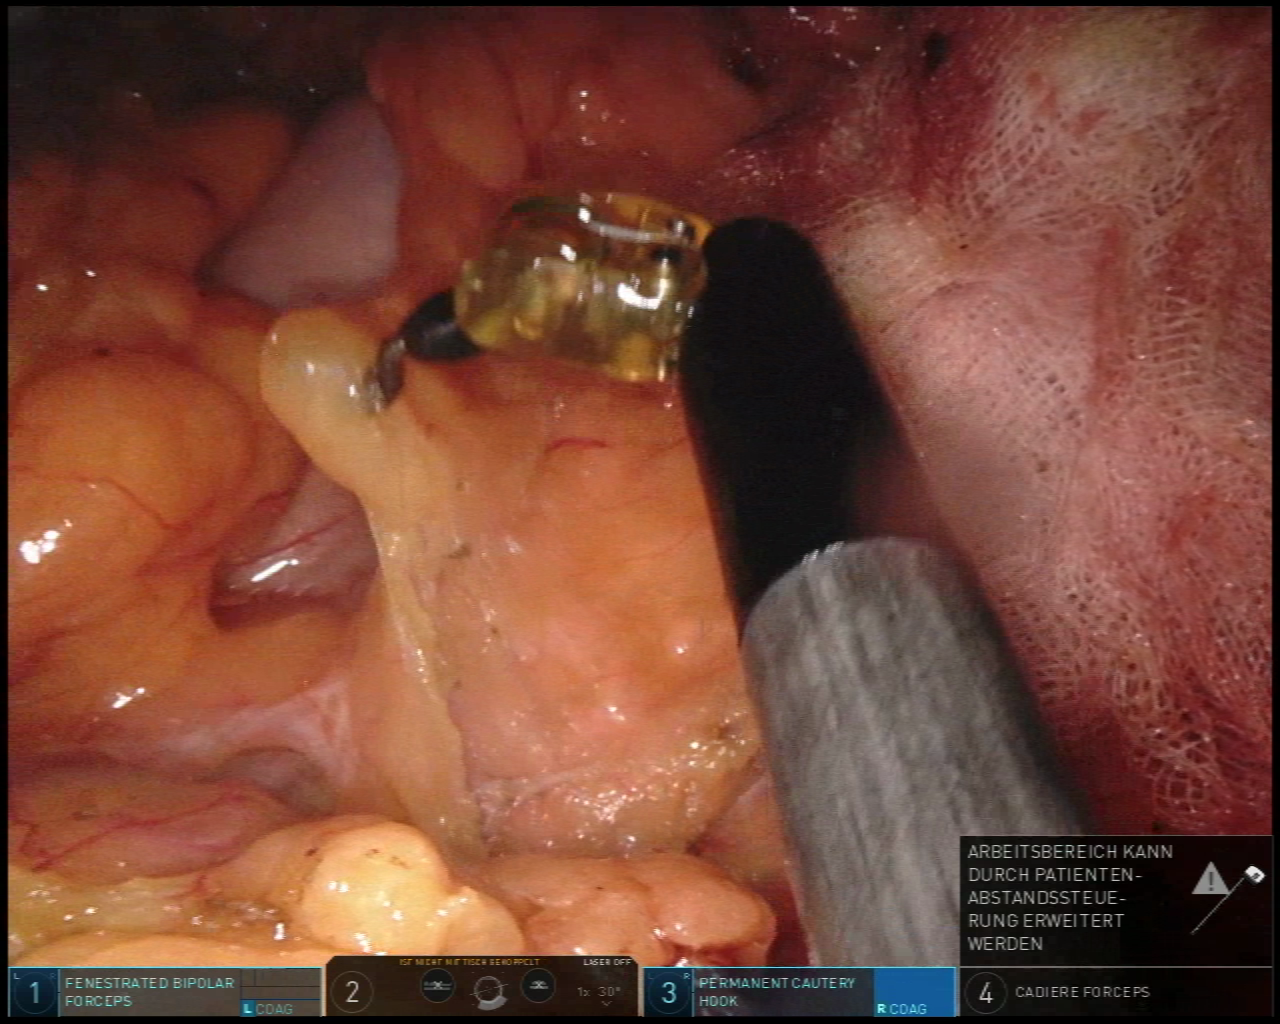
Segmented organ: pancreas
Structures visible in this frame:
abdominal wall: yes
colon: no
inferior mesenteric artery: no
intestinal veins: no
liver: no
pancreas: yes
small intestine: no
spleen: no
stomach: yes
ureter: no
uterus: no
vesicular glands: no